Question: I really don't understand the max or min functions, the meaning of them. For instance, when i write these in the notepad++, in the output i see a letter of the word. And i can't understand it. Why only this letter, not another letters of this word?
Please, help me on this way. Thanks
- - - -
- o- W

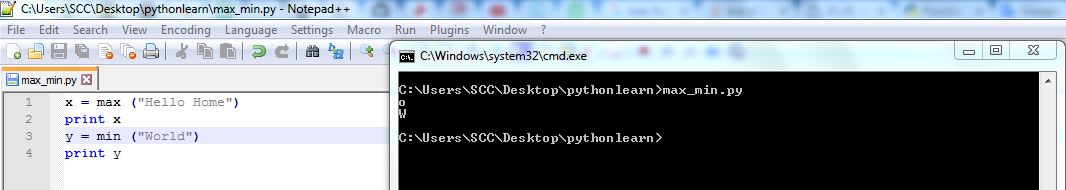
Answer: As per the ASCII table
- -
so, max value = o (decimal 111)
min value = W (decimal 87)
### ASCII table for your reference
<URL>